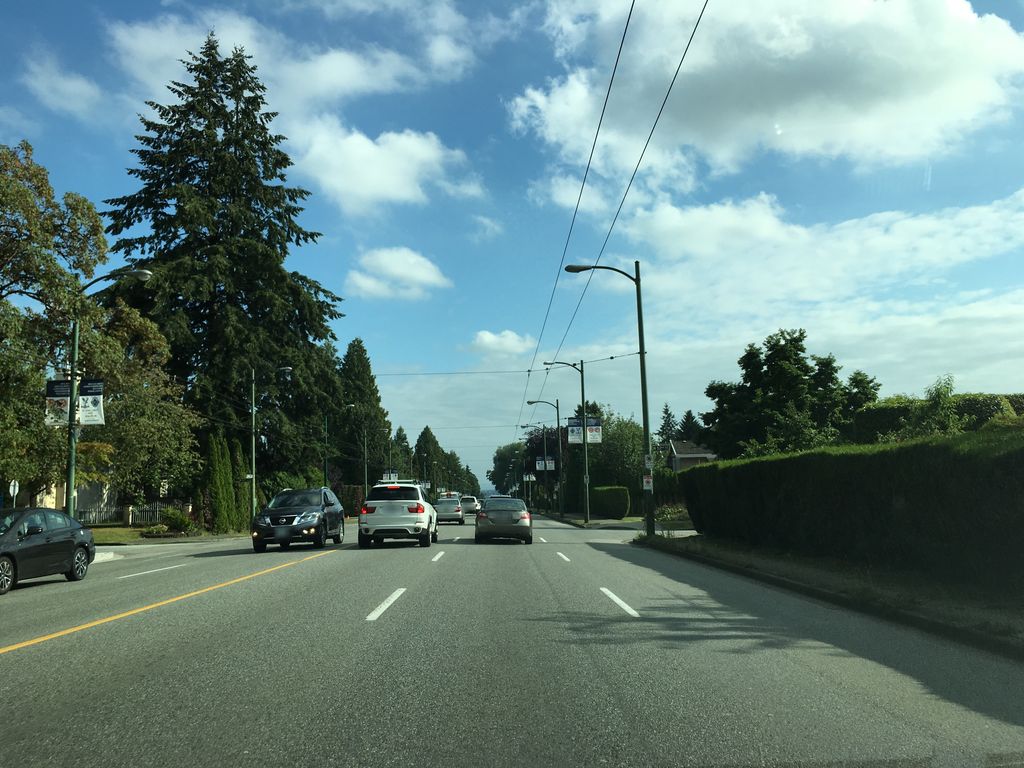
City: vancouver